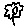
Label: flower